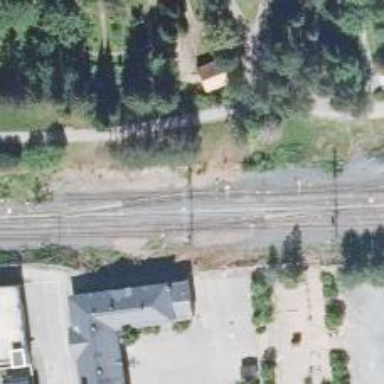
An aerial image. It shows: Railway yard.